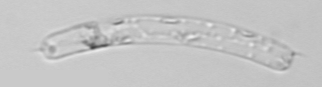
Label: Guinardia_striata